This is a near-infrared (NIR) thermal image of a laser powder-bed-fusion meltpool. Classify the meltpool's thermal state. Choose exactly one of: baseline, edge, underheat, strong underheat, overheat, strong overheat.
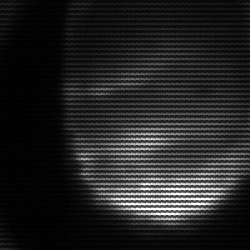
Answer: edge